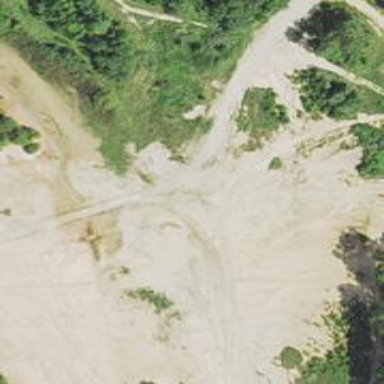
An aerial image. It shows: Well-maintained track road of grade 1.